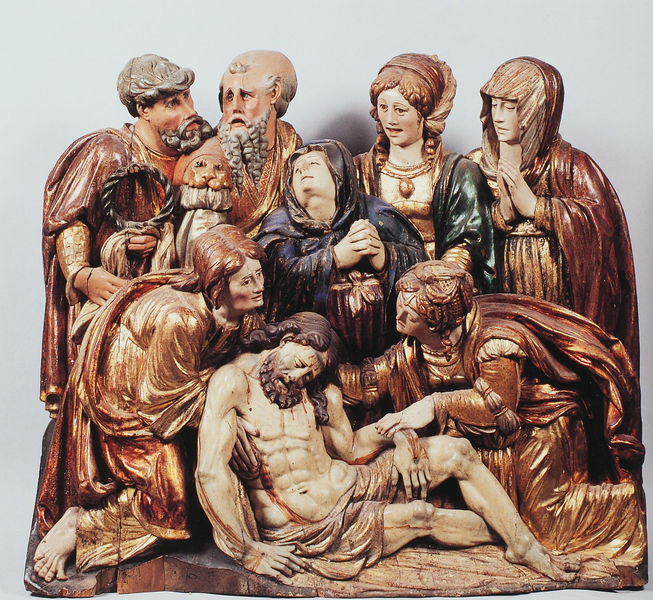
Titel: Beweinung Christi
Künstler: Arnao Palla
Institution: Venialbo (Zamora), Himmelfahrtskirche (Iglesia de la Asunción)
Schlagwörter: blau, gruppe, frauen, grün, braun, holz, rot, tuch, bart, falten, johannes, leiche, stein, tod, tot, trauer, haare, skulptur, blut, beten, kranz, lilie, schnitzerei, christus, grab, jesus, jesus christus, kreuzabnahme, leichnam, pieta, leid, schmerz, gefasst, maria, magdalena, beweinung, maria magdalena, glasiert, grablegung, auferstehung, geschnitzt, grabtuch, nikodemus, apostel, holzfiguren, maria salome, josef von arimathea, maria kleophas